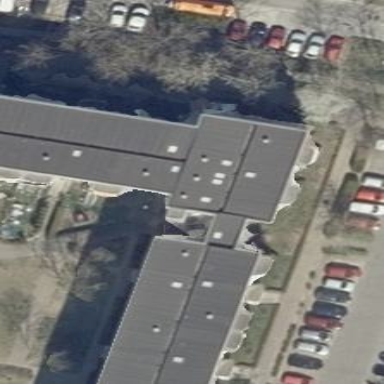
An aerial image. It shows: Building with apartments and flat roof.